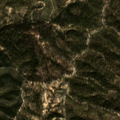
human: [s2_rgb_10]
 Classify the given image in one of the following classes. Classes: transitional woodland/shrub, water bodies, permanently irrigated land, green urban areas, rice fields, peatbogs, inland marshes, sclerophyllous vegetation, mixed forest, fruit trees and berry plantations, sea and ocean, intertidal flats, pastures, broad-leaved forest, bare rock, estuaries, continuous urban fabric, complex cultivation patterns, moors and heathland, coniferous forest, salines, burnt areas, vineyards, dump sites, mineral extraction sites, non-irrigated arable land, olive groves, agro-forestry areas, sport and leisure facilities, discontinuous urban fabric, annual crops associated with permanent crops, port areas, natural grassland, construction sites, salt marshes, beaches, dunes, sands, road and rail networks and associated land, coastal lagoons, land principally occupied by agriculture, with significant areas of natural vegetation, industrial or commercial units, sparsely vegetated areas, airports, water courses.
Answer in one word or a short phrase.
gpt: broad-leaved forest, transitional woodland/shrub